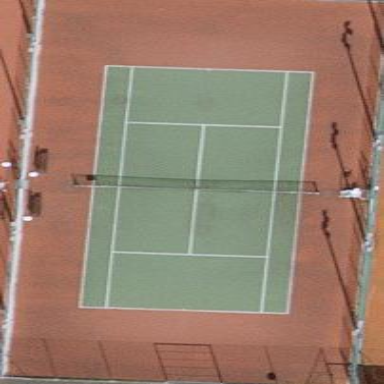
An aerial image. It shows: Tennis court in leisure pitch.